Question: i have a dictionary with values as shown in photo,i have integer value of book id . how can i check whether the bookid 's matching or not?
this is my checking codes
'''
NSMutableDictionary *plistdictionary = [[NSMutableDictionary alloc]initWithContentsOfFile:metaDataPath];
NSMutableArray *notes=[plistdictionary objectForKey:@"usernotes"];
NSLog(@"notes value %@",notes);
NSArray *CollectingBookid=[[NSArray alloc]init];
CollectingBookid=[notes valueForKey:@"bookid"];
NSArray *CollectingPages=[[NSArray alloc]init];
CollectingPages=[notes valueForKey:@"pagenumber"];
NSArray *CollectingNotes=[[NSArray alloc]init];
CollectingNotes=[notes valueForKey:@"notes"];
NSLog(@"collection of book id%@",CollectingBookid);
NSString *bookid=@"95";
NSString *page=@"1";
int c=[CollectingBookid count];
for(int i=0;i<c;i++)
{
NSString *singleBookids=[CollectingBookid objectAtIndex:i];
NSString *singlePage=[CollectingPages objectAtIndex:i];
if([singleBookids isEqualToString:bookid])
{
if([singlePage isEqualToString:page])
{
NSMutableArray *CompleteUserNotes=[[NSMutableArray alloc]init];
CompleteUserNotes=[CollectingNotes objectAtIndex:i];
NSLog(@"Selected Notes%@",CompleteUserNotes);
}
}
}
'''
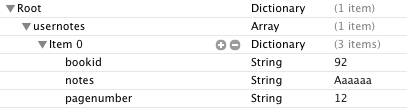
Answer: Create a predicate and find the userNote by filtering array
'''
/*As your plist has bookId as string its taken as string.
But if you have bookId as integer before checking
convert it to string for predicate to work*/
NSInteger bookId = 92;
NSString *bookIdString = [NSString stringWithFormat:@"%d",bookId];
NSInteger pageNumber = 12;
NSString *pageNumberString = [NSString stringWithFormat:@"%d",pageNumber];
NSPredicate *predicate = [NSPredicate predicateWithFormat:@"bookid == %@ AND pagenumber == %@",bookIdString,pageNumberString];
//filteredUserNotes will have all notes matching bookId
NSArray *filteredUserNotes = [notes filteredArrayUsingPredicate:predicate];
//Assuming you only has one entry for bookId and you want a single one
NSDictionary *userNote = [filteredUserNotes lastObject];
'''